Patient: sex M, age 64
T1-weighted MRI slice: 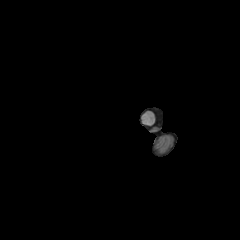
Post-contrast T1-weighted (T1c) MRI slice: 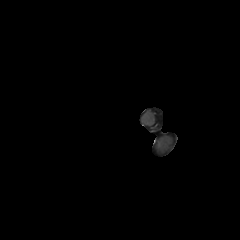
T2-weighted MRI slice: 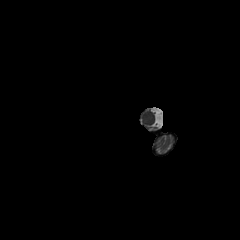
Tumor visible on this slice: no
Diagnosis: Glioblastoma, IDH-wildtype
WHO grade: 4